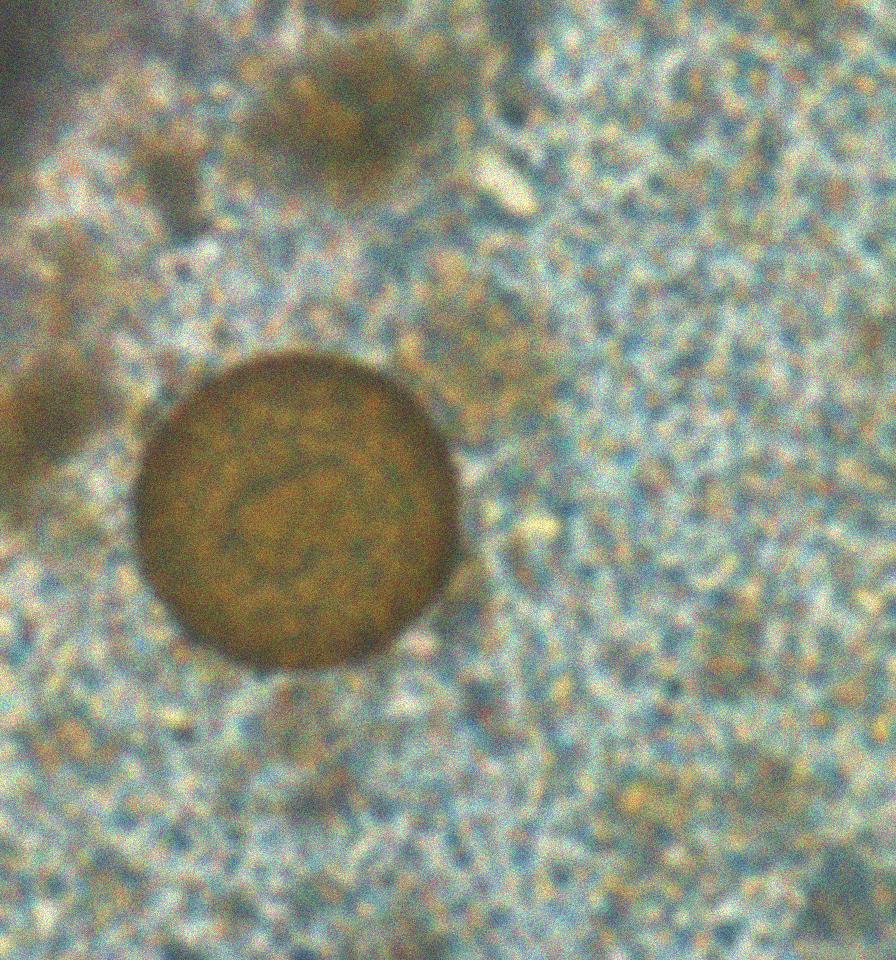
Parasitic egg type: Hymenolepis diminuta